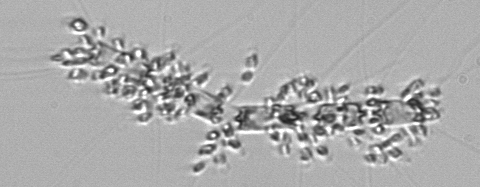
Label: Chaetoceros_didymus_TAG_external_flagellate